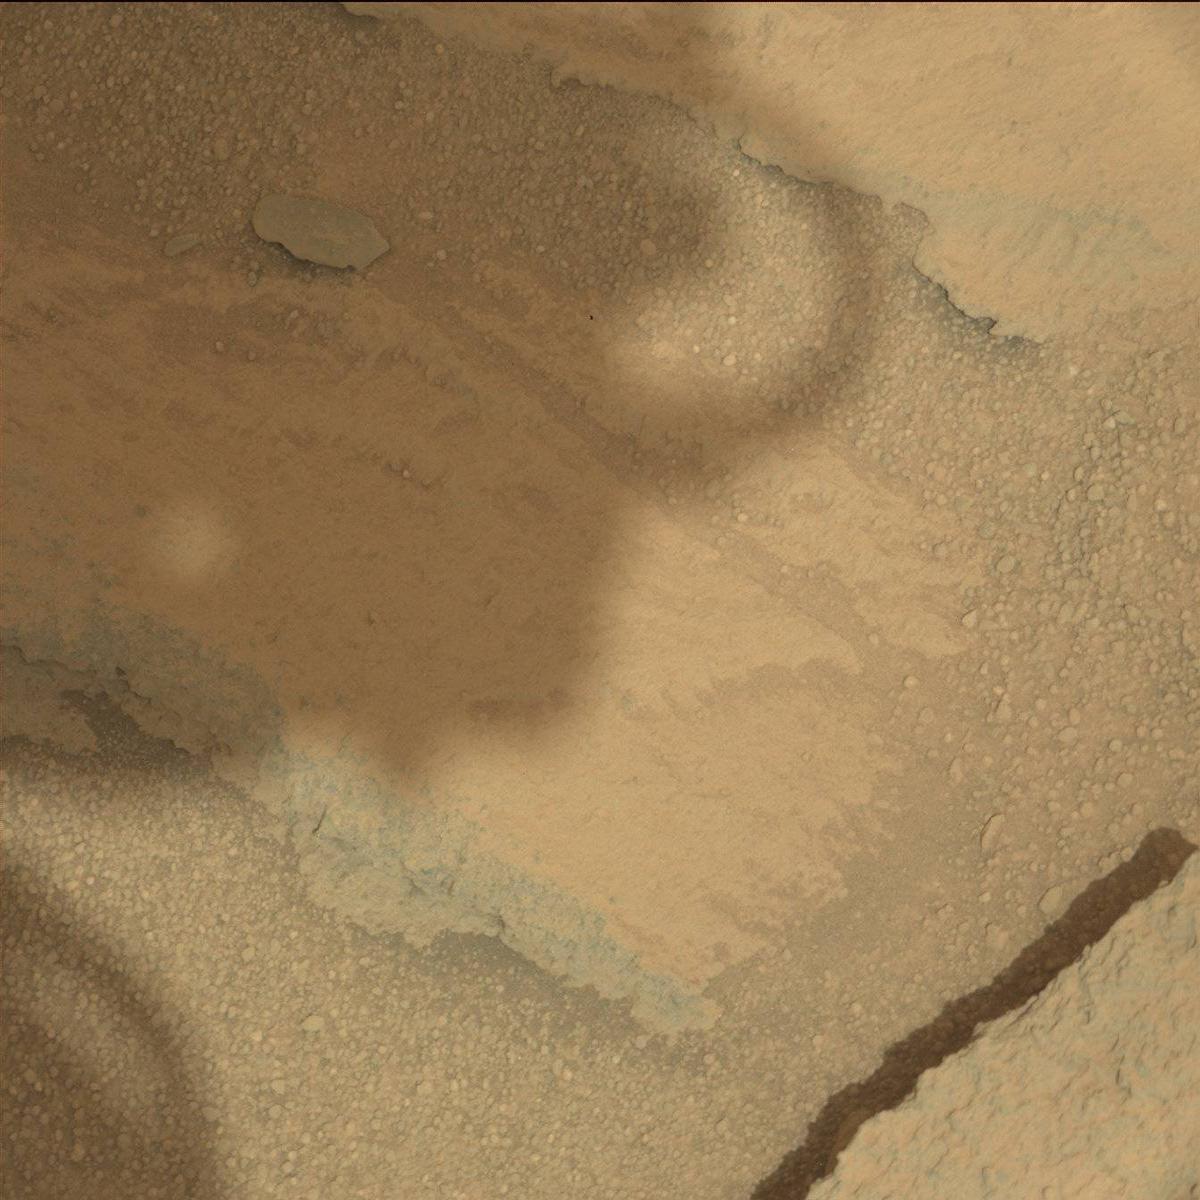
Terrain classes present: Bedrock, Rock, Sand / Soil